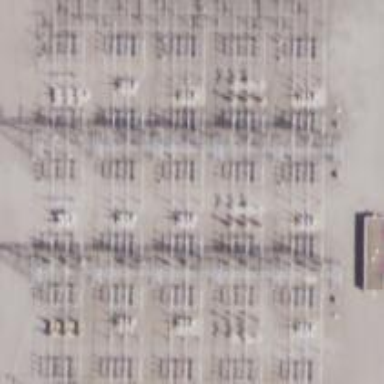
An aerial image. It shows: Switch for power supply.